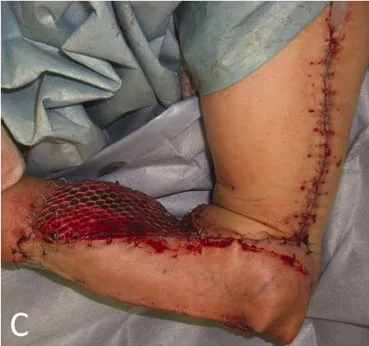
Intraoperative photographs of the patient in Case 1. (B) While preserving the radial nerve, a 19 x 6.5 cm reverse lateral upper arm flap was raised.
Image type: medical_photograph (other_medical_photograph)